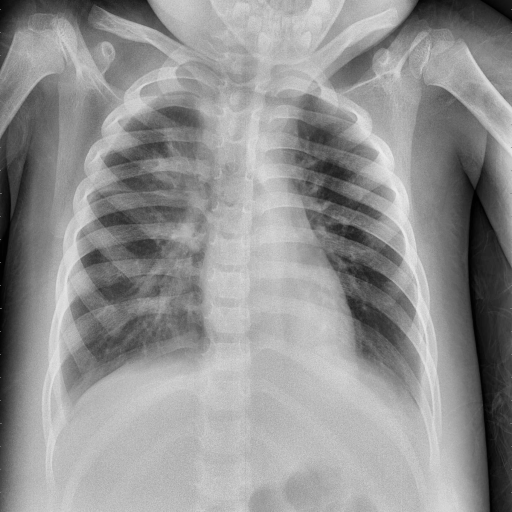
Finding: PNEUMONIA